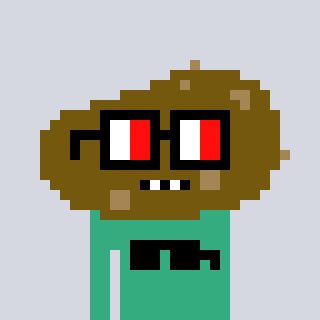
a pixel art character with square glasses with black frames and red eyes, a potato-shaped head and a teal-colored body on a cool background